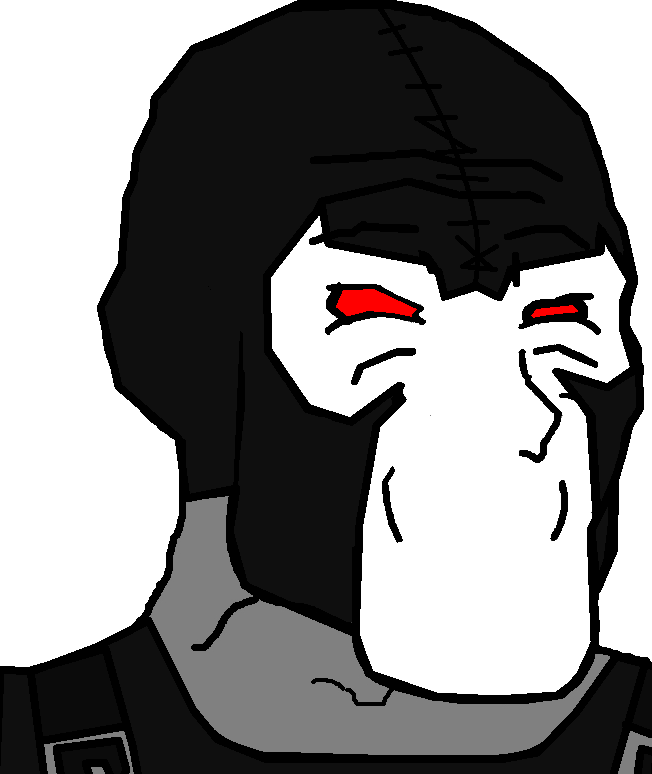
Label: 5_Grey_Chad